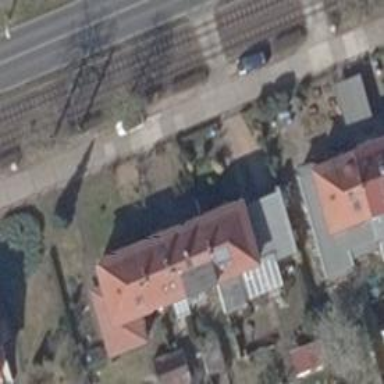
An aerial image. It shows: Hipped-roof terrace building.